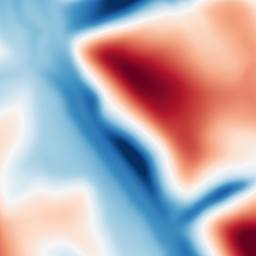
Category: multiscale
Decomposition family: dog
Decomposition parameters: sigma_low: 5
sigma_high: 50
Upsampling method: edge_directed
Upsampling parameters: scale: 2
Upsampling scale: 2